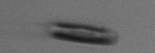
Label: pennate